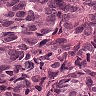
Metastatic tissue present: yes